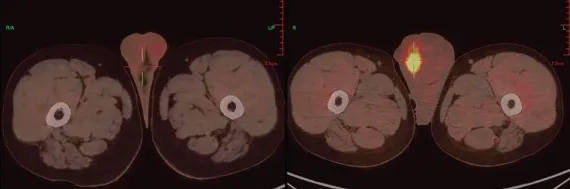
PET/CT imaging: Testicular before targeted therapy (right), after targeted therapy (left).
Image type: radiology (pet)